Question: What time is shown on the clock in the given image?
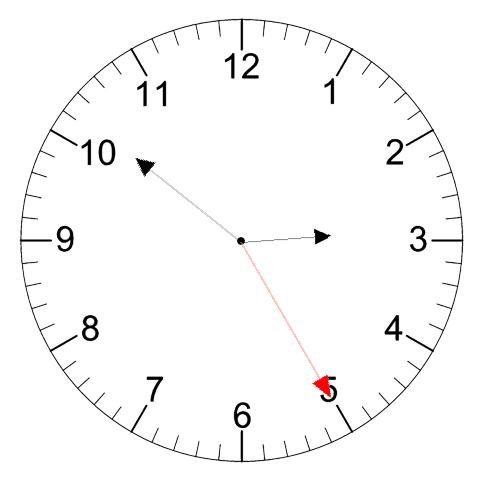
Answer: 02:51:25